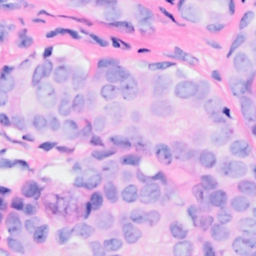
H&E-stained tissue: Breast